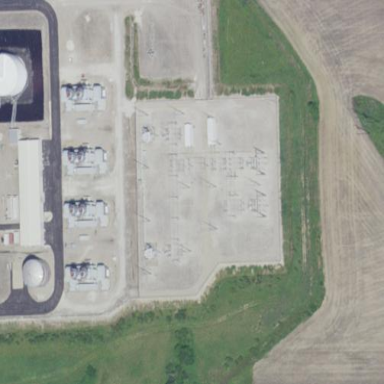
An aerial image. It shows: Power substation.